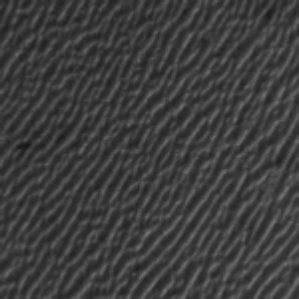
Label: frost